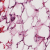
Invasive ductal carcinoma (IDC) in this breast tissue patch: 0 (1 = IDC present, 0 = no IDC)